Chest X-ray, PA view. Patient: 65 years old, sex M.
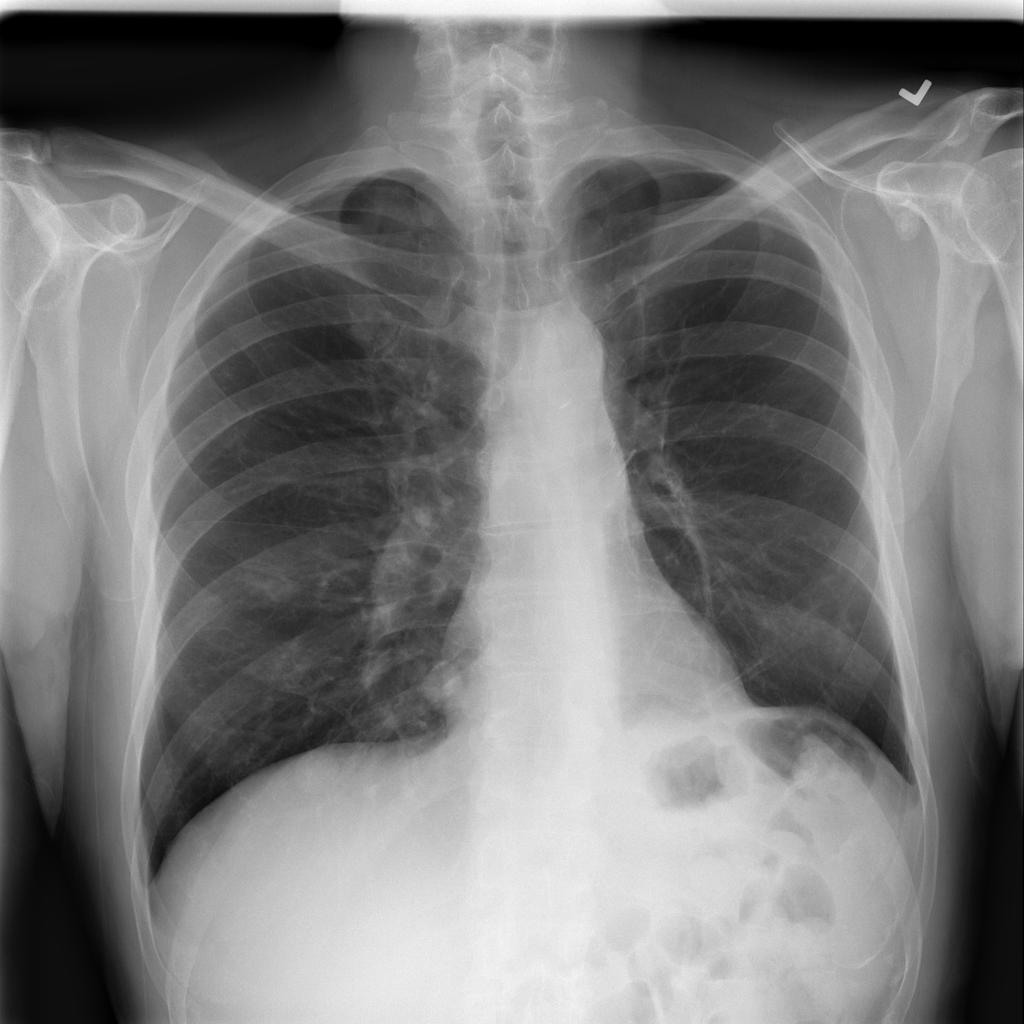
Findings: Effusion